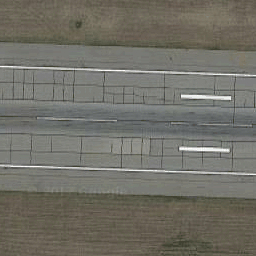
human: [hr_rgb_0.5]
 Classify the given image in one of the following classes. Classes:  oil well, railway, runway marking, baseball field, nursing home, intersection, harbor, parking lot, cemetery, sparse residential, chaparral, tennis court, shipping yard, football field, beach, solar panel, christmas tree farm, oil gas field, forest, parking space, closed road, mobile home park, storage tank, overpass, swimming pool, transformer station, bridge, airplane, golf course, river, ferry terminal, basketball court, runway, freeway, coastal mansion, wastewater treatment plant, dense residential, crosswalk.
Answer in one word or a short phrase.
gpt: runway